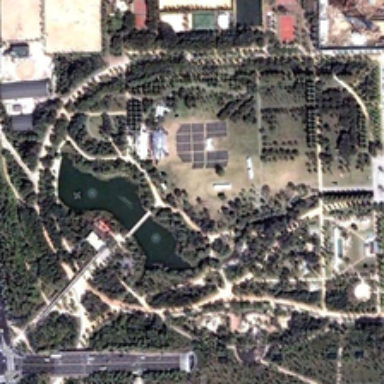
Several buildings are near a park with many green trees and a pond .